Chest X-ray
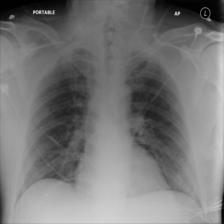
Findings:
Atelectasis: negative
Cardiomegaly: negative
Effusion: negative
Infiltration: negative
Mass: negative
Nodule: negative
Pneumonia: negative
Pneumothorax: negative
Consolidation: negative
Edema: positive
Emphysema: negative
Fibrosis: negative
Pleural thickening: negative
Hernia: negative